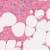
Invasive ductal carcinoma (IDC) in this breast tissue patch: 0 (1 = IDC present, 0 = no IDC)